Question: I want to display list of images from Firebase storage with Glide

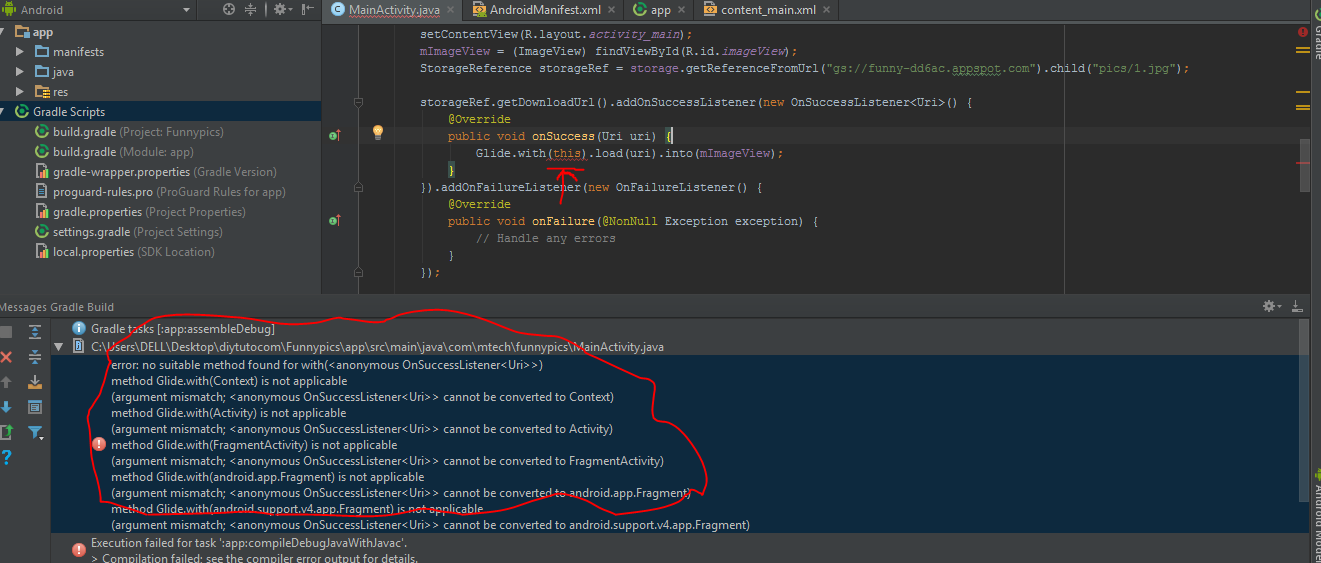
Answer: You have to be careful what you reference from within an anonymous inner class. It is one of the big gotchas in functional languages like javascript, but we see it sometimes in java too. Essentially the meaning of "this" changes depending on its context. So where you use it "this" does not reference the Activity, it is referencing the OnSuccessListener which does not inherit from Context, therefore the code fails.
There are probably lots of ways you can solve this. One is what Mohammed suggested MainActivity.this. Another is to deliberately define a variable to reference the context before your code to add the listener.
> final Context context = getContext()
then you can freely reference that context variable from within your success listener.
> public void onSuccess(Uri uri){
Glide.with(context).load(uri)...
}